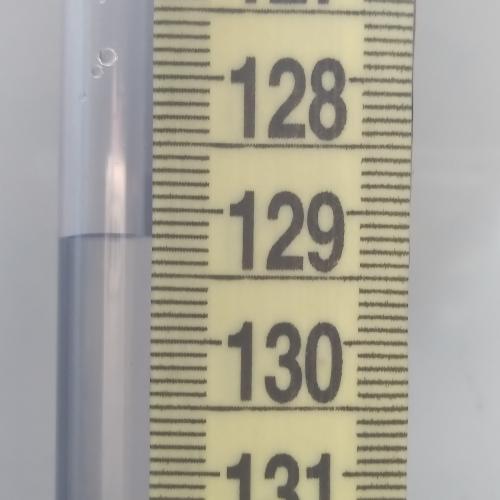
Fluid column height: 129.2 cm